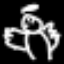
Label: angel